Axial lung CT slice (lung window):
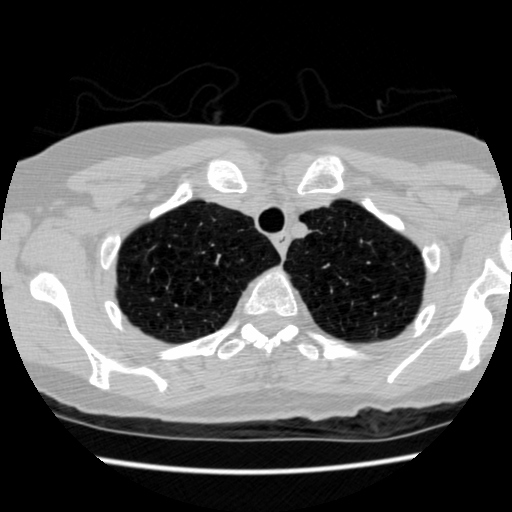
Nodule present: no